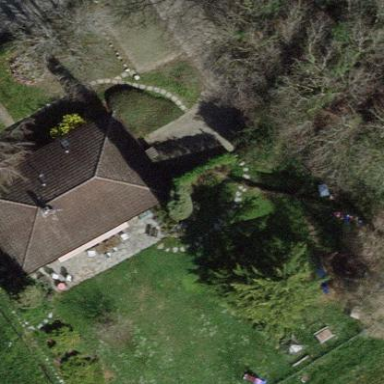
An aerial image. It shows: Garden that is leisure land.